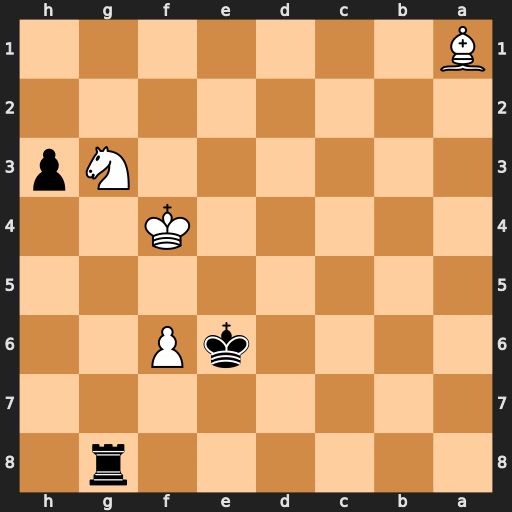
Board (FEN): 6r1/8/4kP2/8/5K2/6Np/8/B7
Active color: b
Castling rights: -
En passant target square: -
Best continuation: h2 f7 Kxf7